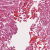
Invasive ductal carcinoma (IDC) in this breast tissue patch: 0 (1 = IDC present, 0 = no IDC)